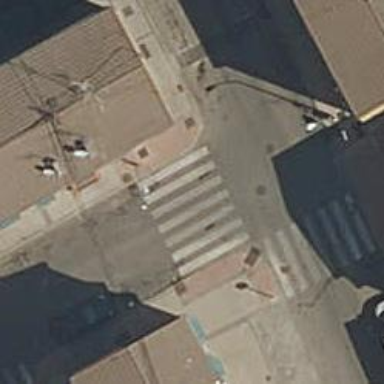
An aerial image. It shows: Zebra crossing on the road.